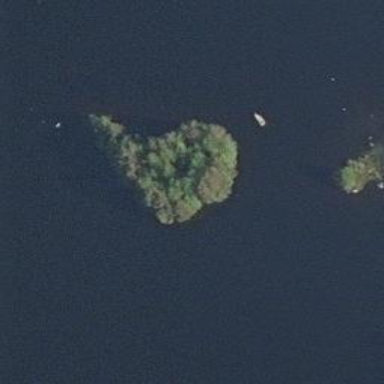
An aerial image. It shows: Island covered with woodland.